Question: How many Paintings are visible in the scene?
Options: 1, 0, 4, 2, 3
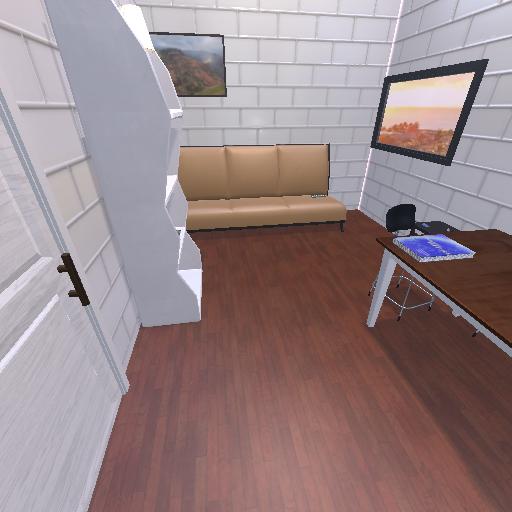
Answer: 1